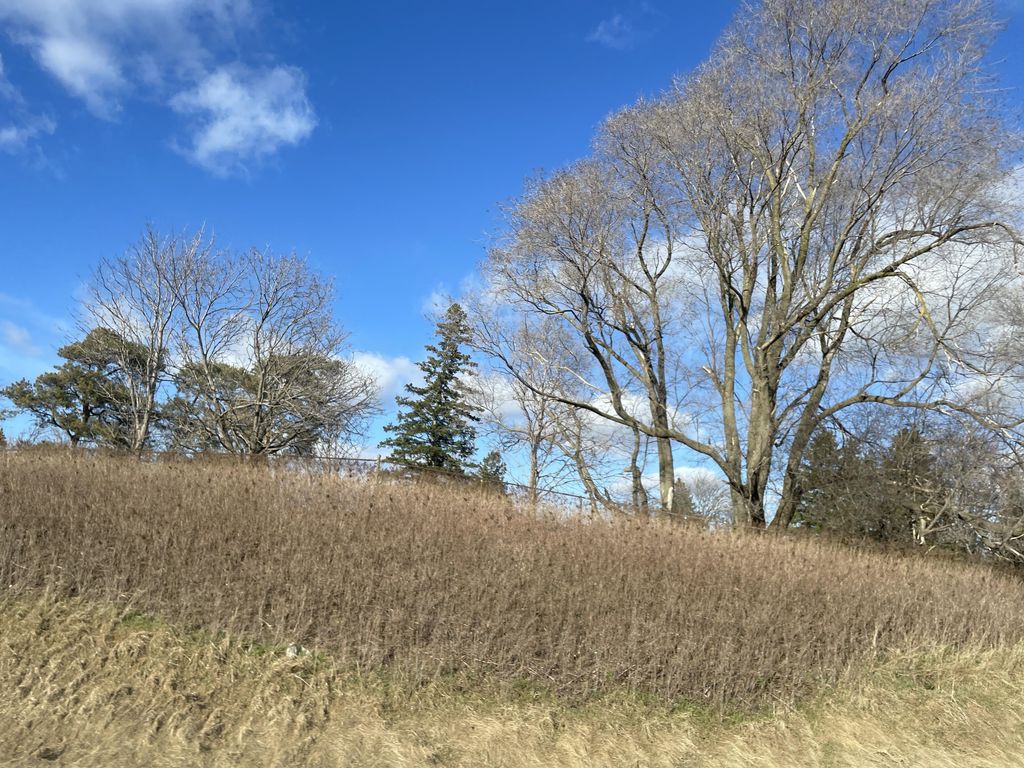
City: kitchener-waterloo